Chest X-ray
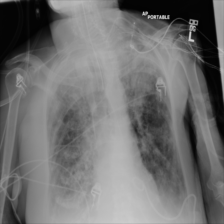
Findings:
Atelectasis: negative
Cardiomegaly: negative
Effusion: positive
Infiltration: positive
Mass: negative
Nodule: negative
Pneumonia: negative
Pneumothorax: negative
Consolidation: positive
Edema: negative
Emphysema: negative
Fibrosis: negative
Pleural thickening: negative
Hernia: negative